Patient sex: M
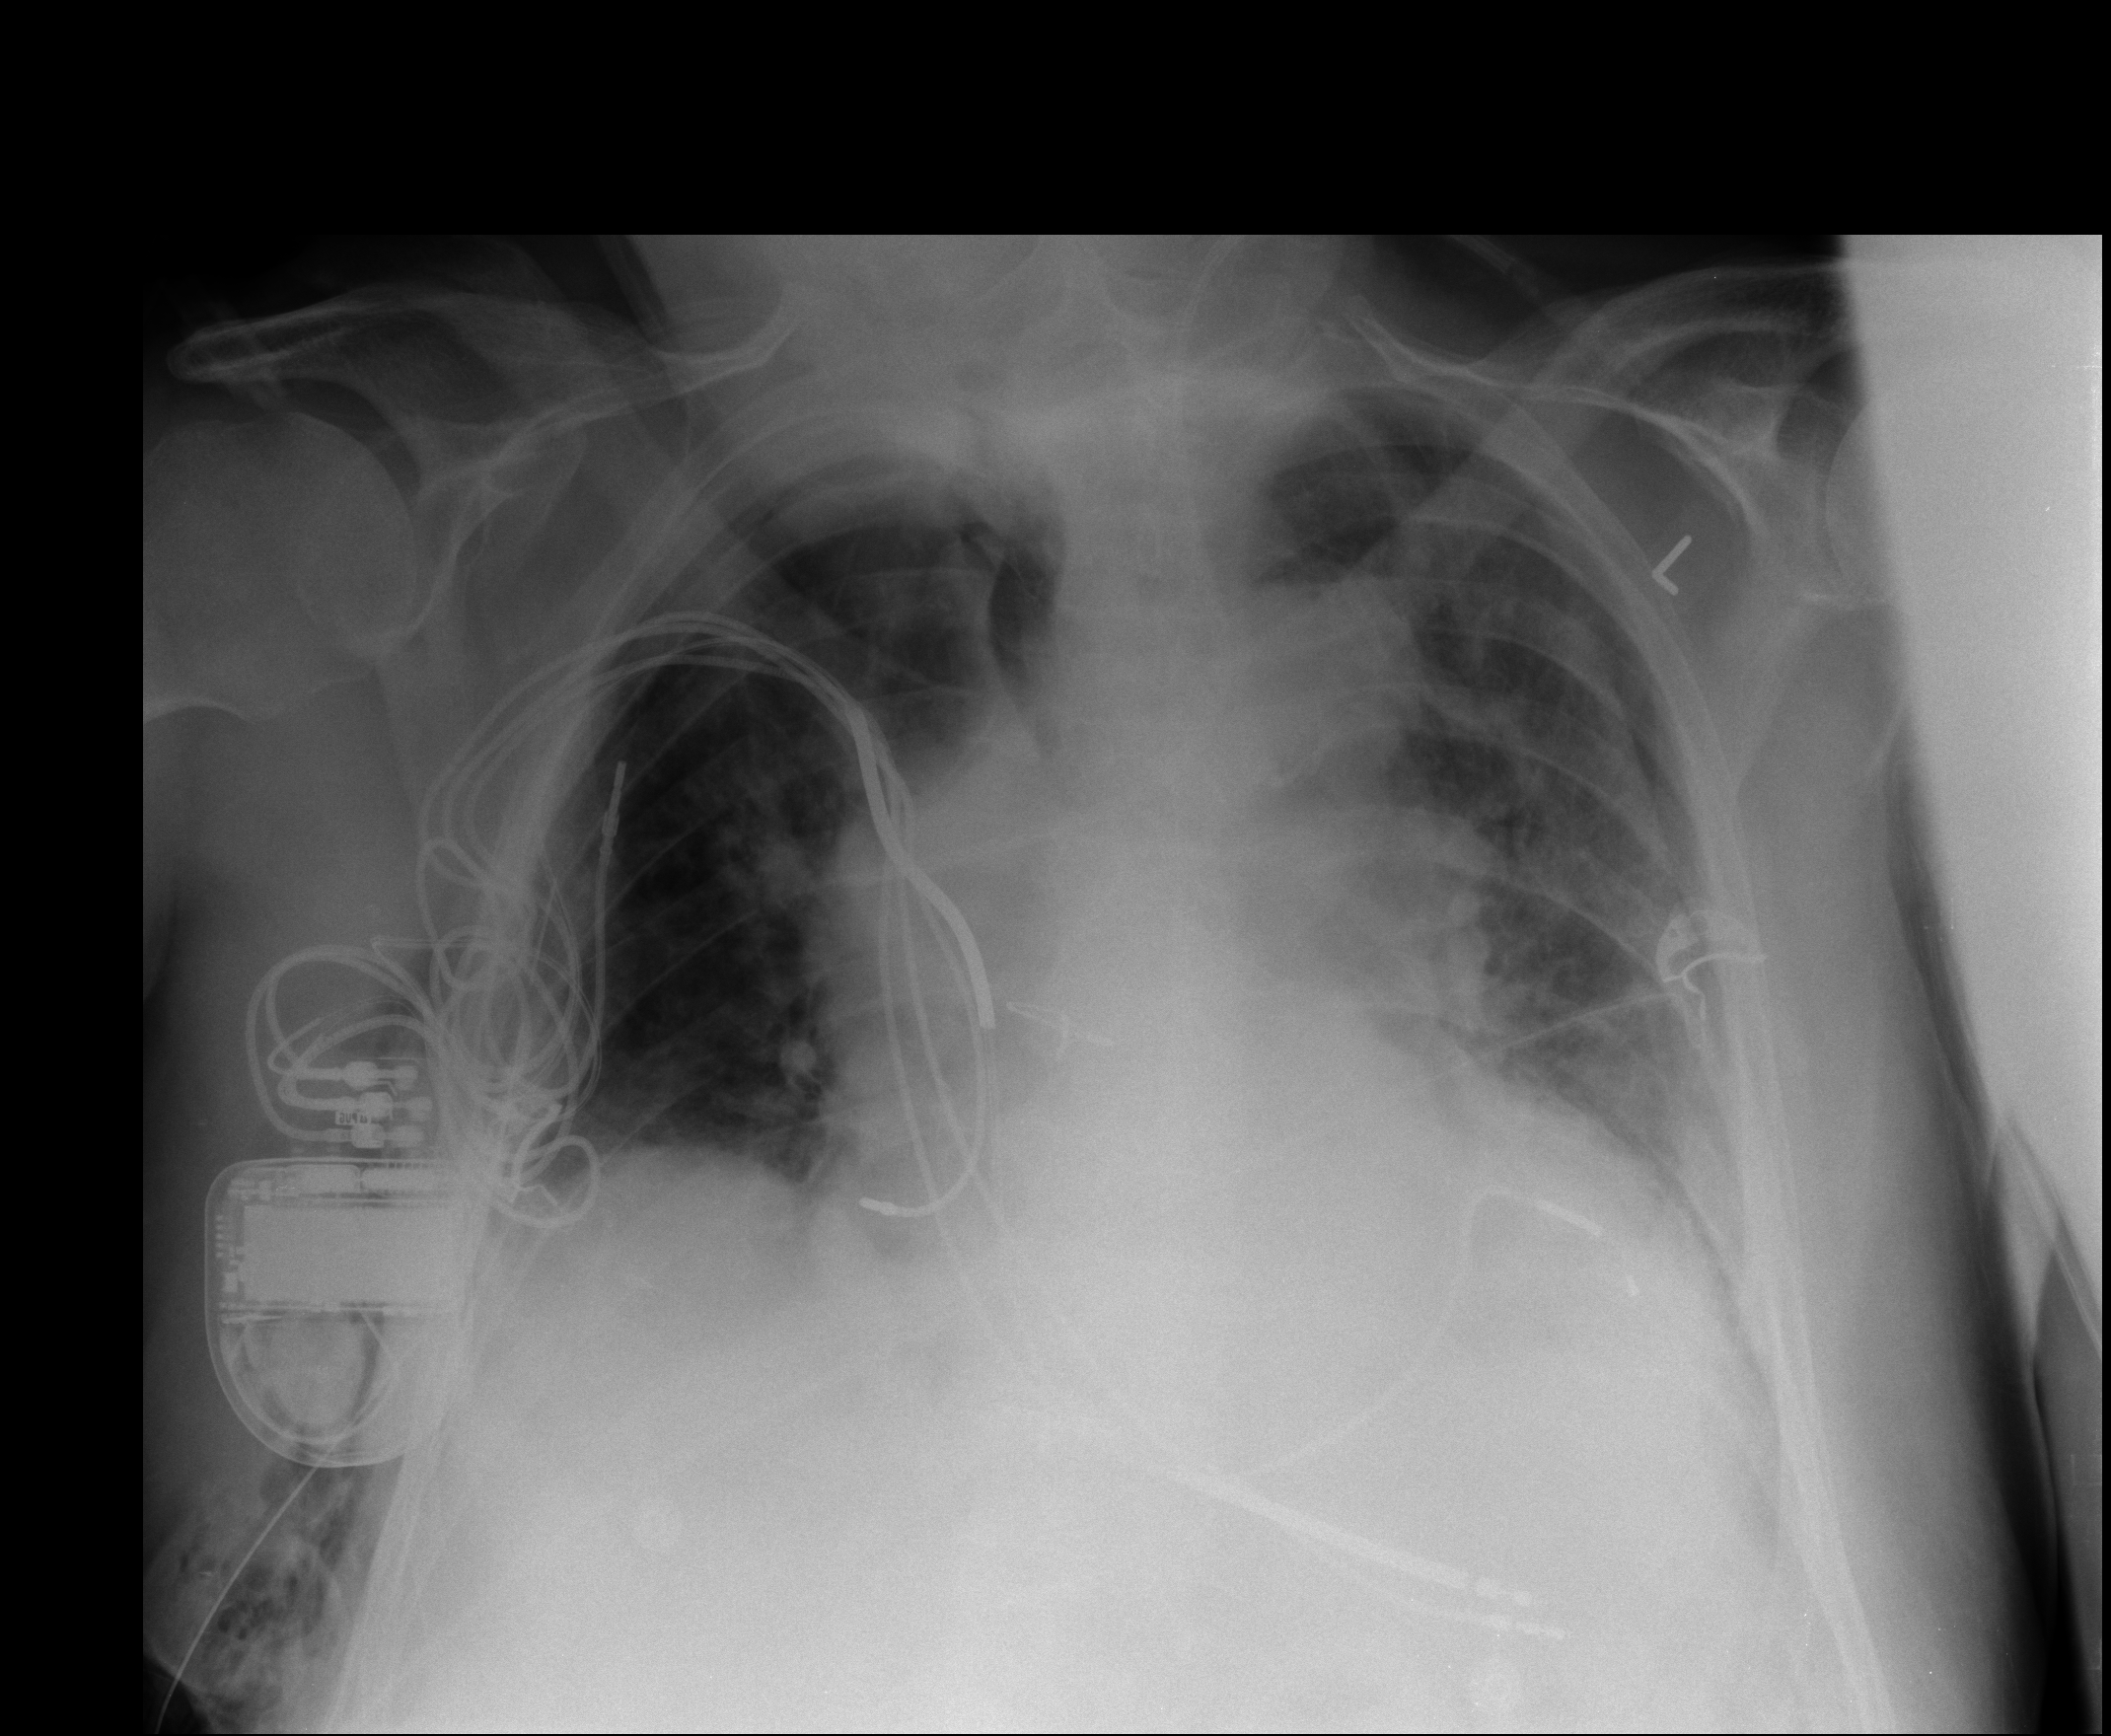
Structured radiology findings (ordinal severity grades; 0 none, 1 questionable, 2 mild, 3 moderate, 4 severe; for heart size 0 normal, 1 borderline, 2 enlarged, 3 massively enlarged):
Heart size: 2
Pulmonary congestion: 2
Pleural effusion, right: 0
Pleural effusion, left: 0
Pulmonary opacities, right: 0
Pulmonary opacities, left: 0
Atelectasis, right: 1
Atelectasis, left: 2